Interaction volume radius: 5 \u00c5
Interaction volume height: 10 \u00c5
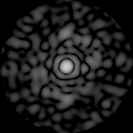
Disorder parameter: 0.8252